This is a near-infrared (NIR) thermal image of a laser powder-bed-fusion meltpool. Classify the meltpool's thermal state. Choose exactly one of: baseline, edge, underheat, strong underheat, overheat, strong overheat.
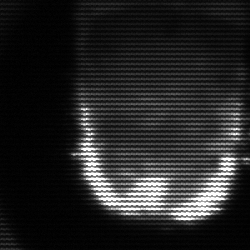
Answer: baseline